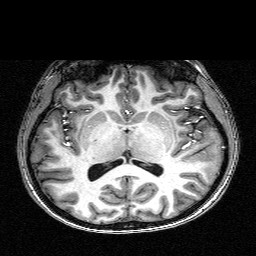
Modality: T1w
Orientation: coronal
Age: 28
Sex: female